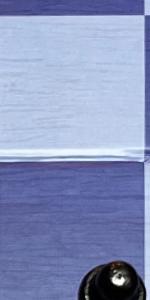
Label: Empty